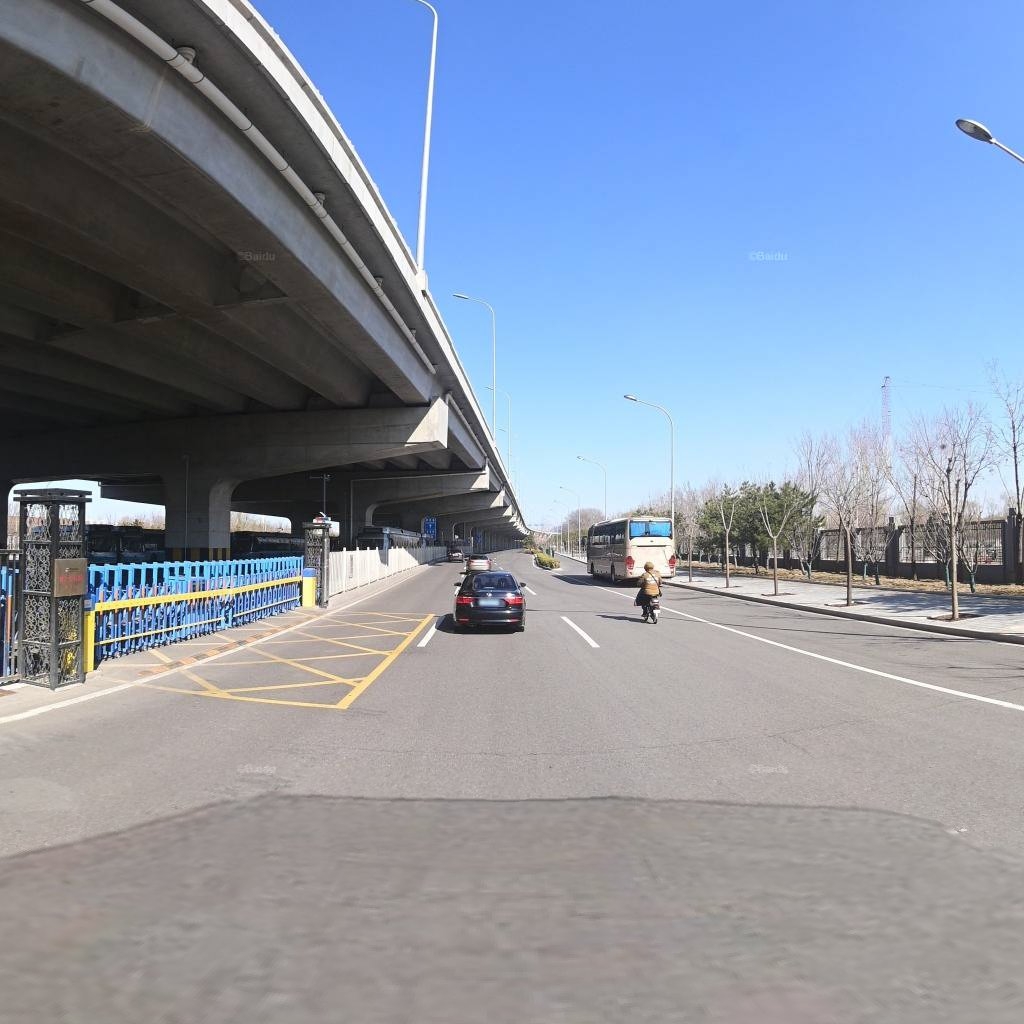
Region: Chaoyang
Road damage annotations: transverse crack